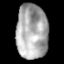
Tissue: lung
Cell type: Epithelial cells
Senescence score: 0.2121
Nuclear area (px): 1698
Mean DAPI intensity: 170.706